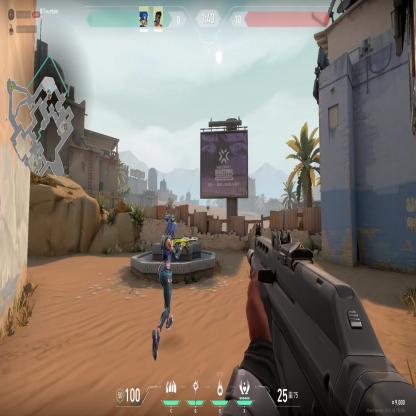
Label: teammate